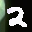
Label: 2